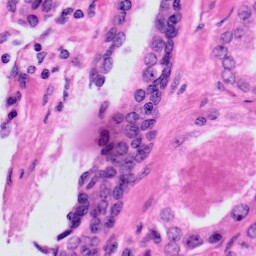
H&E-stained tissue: Prostate